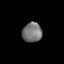
Tissue: lung
Cell type: Myeloid cells
Senescence score: 0.5447
Nuclear area (px): 375
Mean DAPI intensity: 118.019